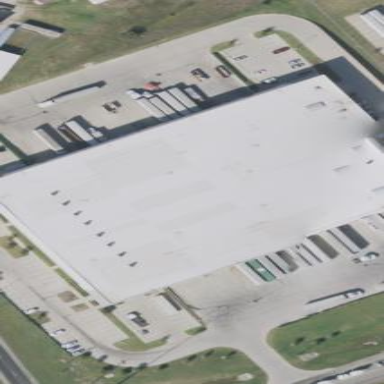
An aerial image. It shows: Warehouse building.